Question: I've implemented an SO-style tagging system to my comics site.
Each comic can have 1 or many tags.
The way I have it set up currently is: There's a comics table, tags table, and a relational comictags table. The query will check if there is a matching comic id and tag id...
'''
$sql =
"SELECT c.*, t.*
FROM comics c
INNER JOIN comictags ct ON (c.id = ct.comicID)
INNER JOIN tags t ON (t.tagid = ct.tagID)
WHERE ct.tagID IN ('" . implode(', ', $_SESSION['tagids']). "')
". $catquery ." " . $order;
'''

The problem with this is it forces me to add a new entry to comictags table each time I want to add a new tag to a comic id.
Is it possible to have more of this schema:?
'comicid_1: tagid_1, tagid_2, tagid_3, etc...'
Meaning, I make 1 entry for each comic id, and add a comma separated tag id in the 'tagid' field for each tag I want associated.
Thanks!
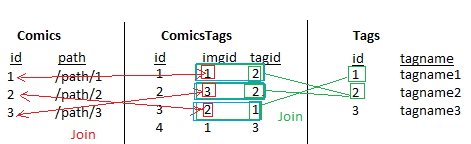
Answer: The way you are doing it at the moment is perfectly fine. What you intend to do is not. It violates the <URL>: each attribute may only contain atomic values.
It is, of course, possible. For example by using a string type for the tagid column. But this complicates a lot of queries and is probably not good for performance.